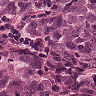
Metastatic tissue present: yes